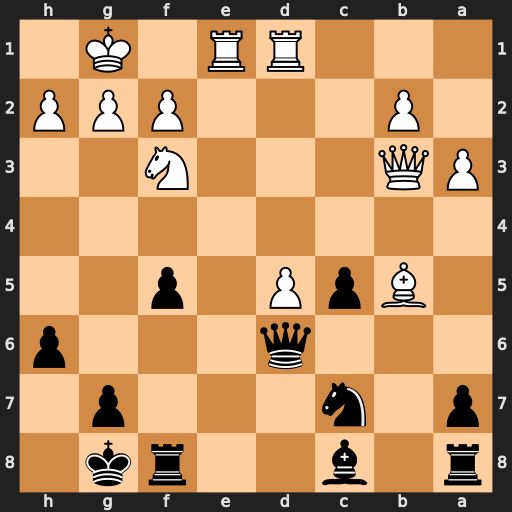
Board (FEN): r1b2rk1/p1n3p1/3q3p/1BpP1p2/8/PQ3N2/1P3PPP/3RR1K1
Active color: b
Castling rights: -
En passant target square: -
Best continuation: Rb8 a4 a6